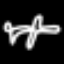
Label: airplane